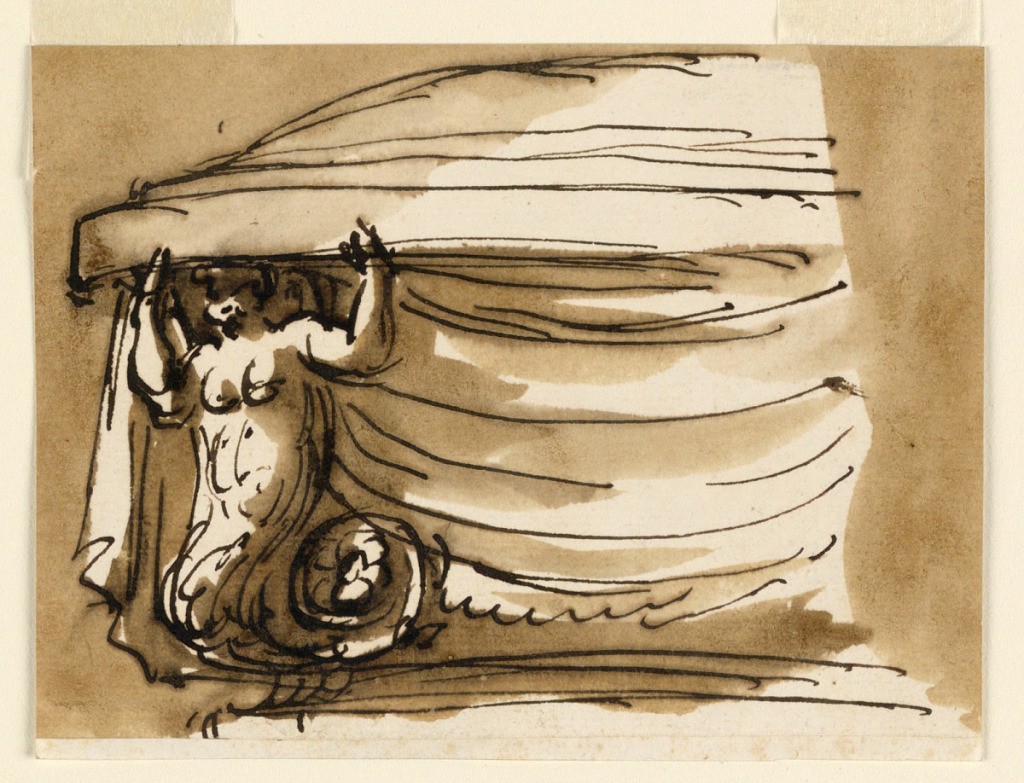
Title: Design for a Sarcophagus
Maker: Giuseppe Barberi, Italian, 1746–1809
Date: ca. 1780
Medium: Pen and brown ink, brush and brown wash on lined off-white laid paper
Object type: Drawing
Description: The upper rim is supported by the half-figure of a woman with rinceaux. The body is covered with curtains. Colored background.